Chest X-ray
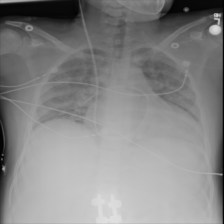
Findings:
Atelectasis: negative
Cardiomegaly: negative
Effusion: negative
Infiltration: positive
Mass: negative
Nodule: negative
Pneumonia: negative
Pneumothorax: negative
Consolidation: negative
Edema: negative
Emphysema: negative
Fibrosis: negative
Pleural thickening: negative
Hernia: negative